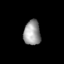
Tissue: skin
Cell type: Epithelial cells
Senescence score: 0.2391
Nuclear area (px): 414
Mean DAPI intensity: 152.691